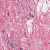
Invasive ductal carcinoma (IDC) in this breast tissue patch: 0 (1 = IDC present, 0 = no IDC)